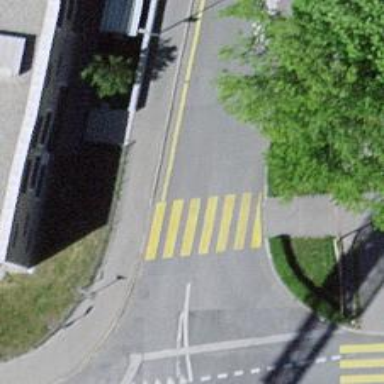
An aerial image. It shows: Marked zebra crossing on the road. The crossing is indicated by zebra markings.